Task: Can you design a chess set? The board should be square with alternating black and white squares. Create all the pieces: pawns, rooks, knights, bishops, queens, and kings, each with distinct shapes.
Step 722:
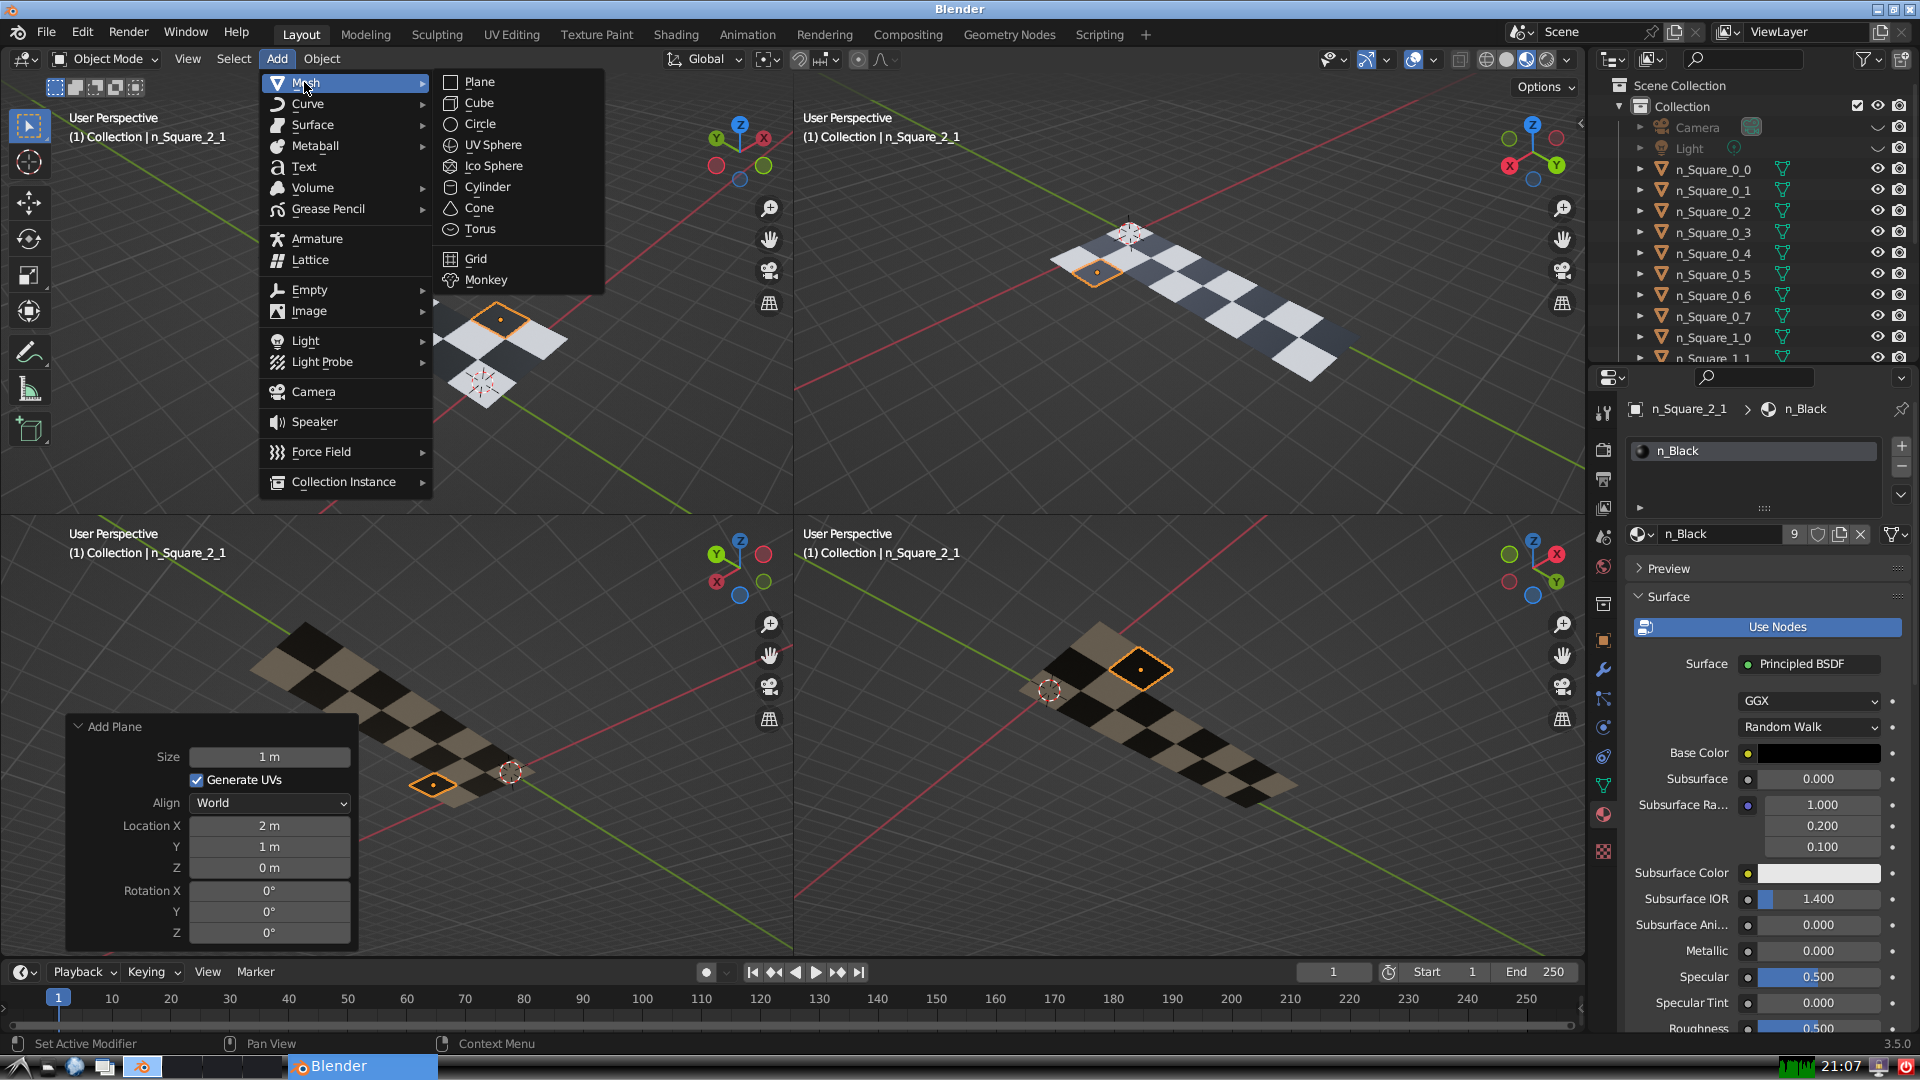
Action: {"mouse_move": [499, 79]}